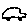
Label: car